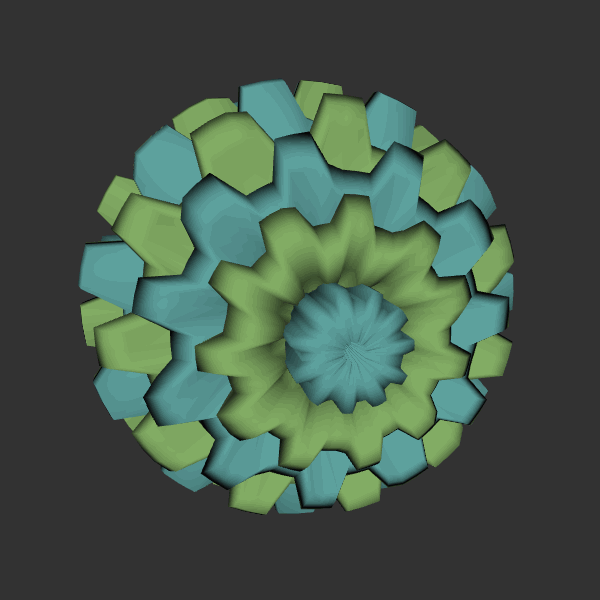
Background: dark